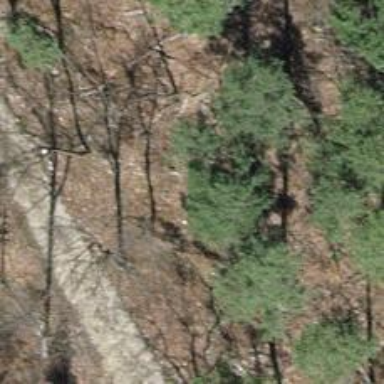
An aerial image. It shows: Deciduous tree with broadleaved leaves.